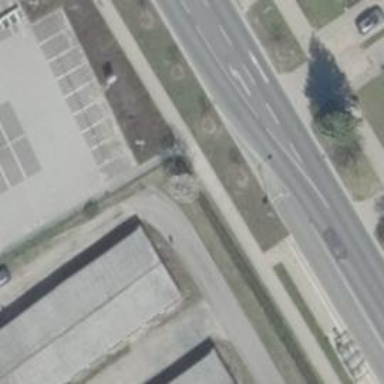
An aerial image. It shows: Road leading to garages.